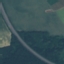
Land use / land cover class: Highway